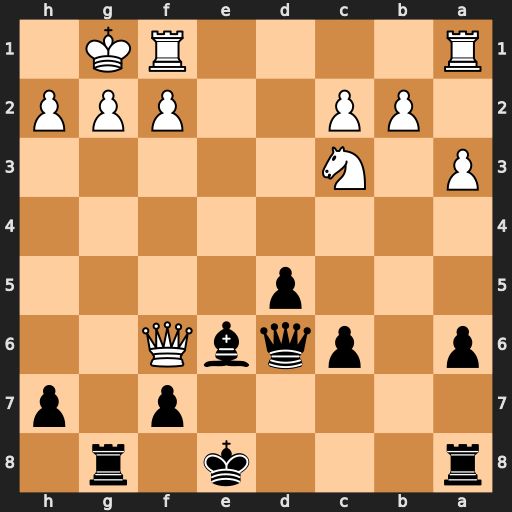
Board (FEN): r3k1r1/5p1p/p1pqbQ2/3p4/8/P1N5/1PP2PPP/R4RK1
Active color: b
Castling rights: q
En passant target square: -
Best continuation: Rxg2+ Kxg2 Bh3+ Kxh3 Qxf6